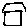
Label: house